Question: My boss decided recently to try out an outsourcing group "for increased capacity" as we modify an existing application to add new features. Despite my concern that the group he chose didn't seem to communicate well and wasn't asking enough questions to truly understand and be effective, we went with them anyway.
We set them up to collaborate on our Git repository (hosted on GitHub). We created a branch just for them (TheOutsourcedBranch, we'll call it) and requested that they to do all of their work within this branch.
Additionally, we asked that they push their commits at the end of each day so that we can get a decent idea of how fast they work and (more importantly) how good their code is.
Today they pushed for the first time. Five commits, all of them in master. I'm trying to figure out how to move their commits from master into TheOutsourcedBranch, without losing the work they've done (although from the looks of it, we're going to have to throw it away anyway).

Orange dots are their commits, gray dots are mine.
I know there are a zillion questions about rebasing (and that might be what I need to do here) but I'm having a hard time figuring out which of them apply to my specific case. And in case it matters, the outsourcing group and myself are the only people that are really using the repo right now.
Thanks in advance!
---
I may have found what I'm looking for: <URL>
I'd like to check my understanding, though. Locally, I create a branch off of master (TheOutsourcedBranch), which would contain everything A-H. Then I reset master back to C. Master would now contain A-C.
Assuming that is correct, that would be fine for me (locally). But then what do I need to do to "force" the remote repository (GitHub) to accept my local view of how things played out and discard its version of the history?
Once this has played out I think I can re-work this question to make it more generic/informative and cut out some fluff--otherwise it's probably a good candidate for deletion, I would guess.
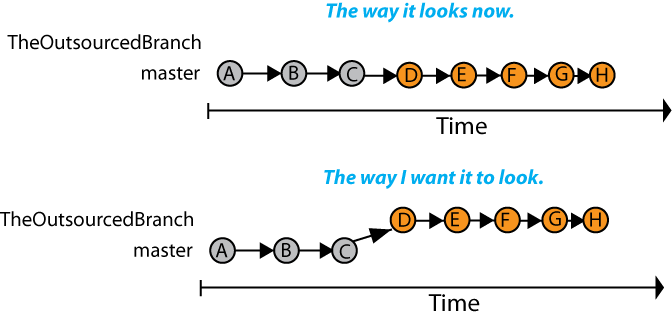
Answer: Getting the branch is easy:
'''
git branch their-branch master
git reset --hard master $SHA1_OF_C
git push --force $SHARED_REPO_REMOTE
'''
This will rewrite history; it creates a new branch that is equivalent to the current master branch named 'their-branch', then resets your local master to point to a random SHA1 (...or branch, or tag, or whatever), and finally forcibly updates the remote repository branch to match your local branch.
That delivers the situation you want.
Caveats: this will rewrite history, and can screw up anyone who has built off the old master. Watch out for merge problems following.
No rebasing desired or required.
(As an aside, I suggest you either give them a staging repository, or get them to use 'git send-email', or use GitHub pull requests, or otherwise prevent them pushing to master until they get it right. Which, based on your summary, might be some time away.)